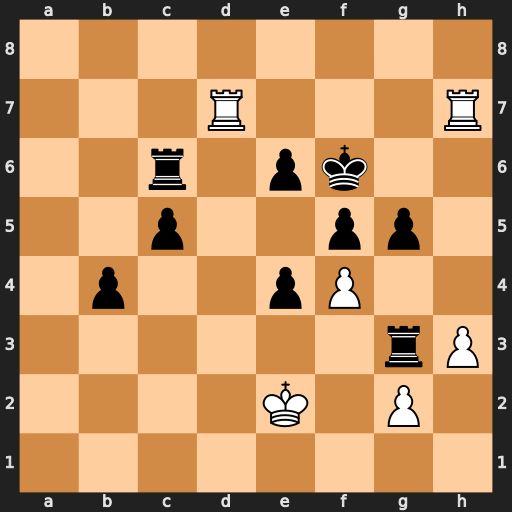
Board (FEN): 8/3R3R/2r1pk2/2p2pp1/1p2pP2/6rP/4K1P1/8
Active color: w
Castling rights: -
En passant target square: -
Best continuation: Rh6#